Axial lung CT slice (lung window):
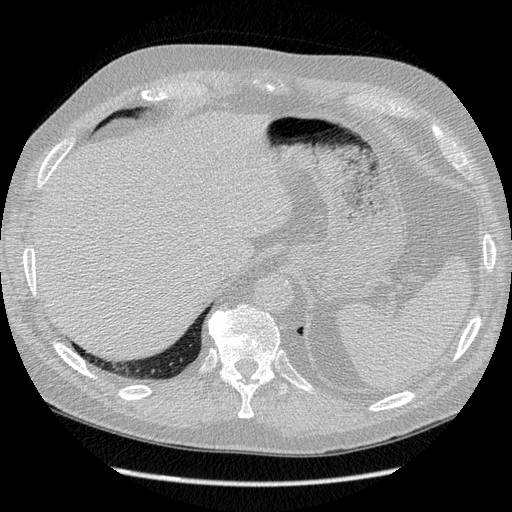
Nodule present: no